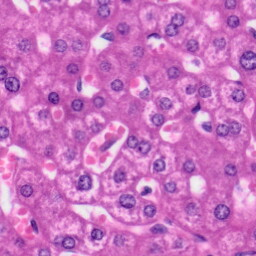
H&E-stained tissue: Liver